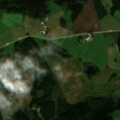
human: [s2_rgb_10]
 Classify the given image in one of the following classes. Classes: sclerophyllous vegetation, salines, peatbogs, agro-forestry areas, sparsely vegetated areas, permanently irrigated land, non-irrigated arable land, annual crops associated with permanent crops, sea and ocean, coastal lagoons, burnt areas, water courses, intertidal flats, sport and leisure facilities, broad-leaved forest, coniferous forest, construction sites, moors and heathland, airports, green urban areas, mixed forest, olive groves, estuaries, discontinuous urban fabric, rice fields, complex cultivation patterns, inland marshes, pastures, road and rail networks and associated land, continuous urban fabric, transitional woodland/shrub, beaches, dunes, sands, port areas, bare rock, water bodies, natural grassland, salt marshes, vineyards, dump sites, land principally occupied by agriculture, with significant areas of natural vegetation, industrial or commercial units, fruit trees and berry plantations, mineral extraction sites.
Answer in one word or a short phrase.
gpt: non-irrigated arable land, land principally occupied by agriculture, with significant areas of natural vegetation, coniferous forest, mixed forest, water bodies